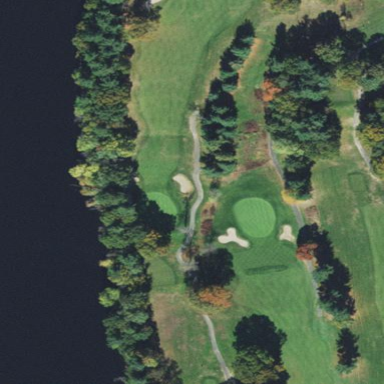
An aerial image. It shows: Scenic golf fairway.